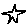
Label: star